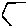
Label: hexagon